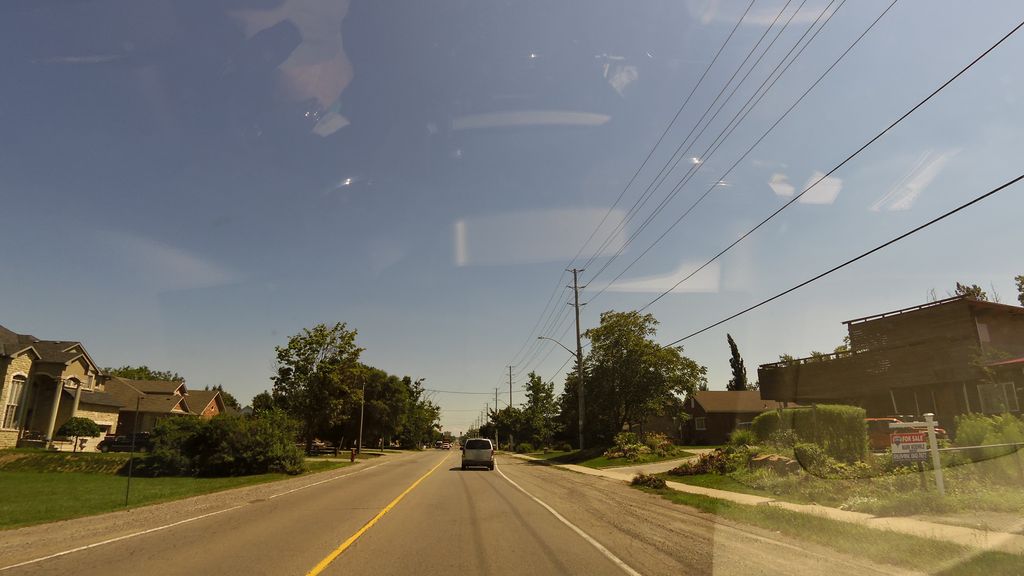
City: hamilton